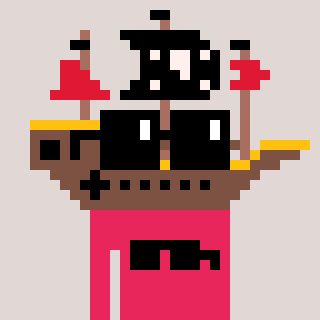
a pixel art character with square black sunglasses, a pirateship-shaped head and a redpinkish-colored body on a warm background